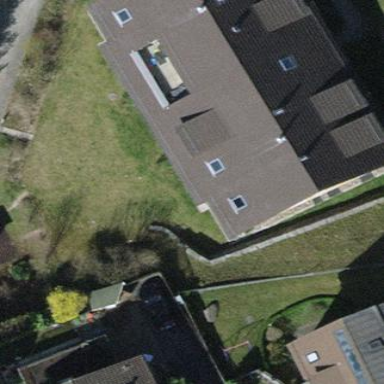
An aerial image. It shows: View of roof of building.